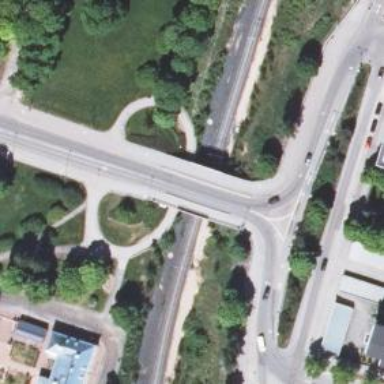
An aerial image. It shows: Bridge for cycleway.